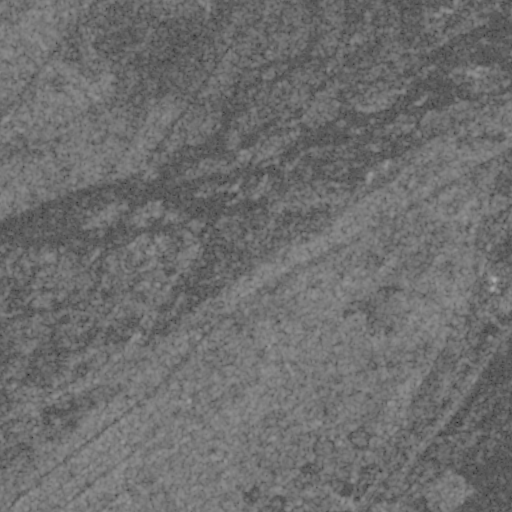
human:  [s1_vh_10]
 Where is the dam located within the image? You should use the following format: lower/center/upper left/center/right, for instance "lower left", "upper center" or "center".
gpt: The dam is located in the lower right of the image.
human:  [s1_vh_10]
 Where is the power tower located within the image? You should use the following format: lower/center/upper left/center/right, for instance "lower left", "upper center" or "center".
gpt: There is no power tower in the image.

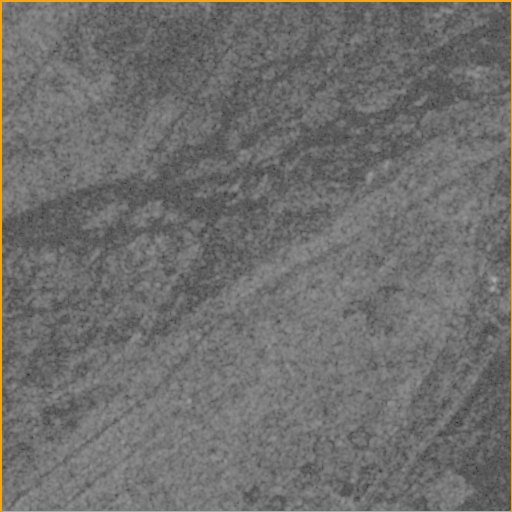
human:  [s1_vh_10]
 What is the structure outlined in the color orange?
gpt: The structure outlined in orange is a crop field.
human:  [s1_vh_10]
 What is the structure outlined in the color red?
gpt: There is no red outline.